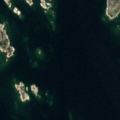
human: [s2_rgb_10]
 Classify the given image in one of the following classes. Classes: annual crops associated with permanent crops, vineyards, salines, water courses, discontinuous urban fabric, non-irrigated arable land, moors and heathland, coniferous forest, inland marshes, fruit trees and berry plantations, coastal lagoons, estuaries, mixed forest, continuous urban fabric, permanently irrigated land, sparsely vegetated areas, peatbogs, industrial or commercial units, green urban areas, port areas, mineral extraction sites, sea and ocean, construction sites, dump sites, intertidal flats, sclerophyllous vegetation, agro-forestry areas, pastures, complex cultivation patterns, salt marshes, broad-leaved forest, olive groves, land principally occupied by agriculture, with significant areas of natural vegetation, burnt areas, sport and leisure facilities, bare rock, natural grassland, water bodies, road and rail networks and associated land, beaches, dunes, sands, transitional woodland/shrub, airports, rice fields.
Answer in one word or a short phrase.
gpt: sea and ocean